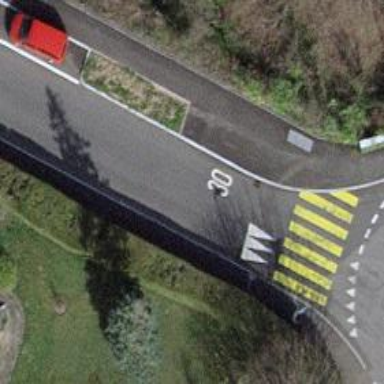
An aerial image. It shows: Traffic calming hump on the road.